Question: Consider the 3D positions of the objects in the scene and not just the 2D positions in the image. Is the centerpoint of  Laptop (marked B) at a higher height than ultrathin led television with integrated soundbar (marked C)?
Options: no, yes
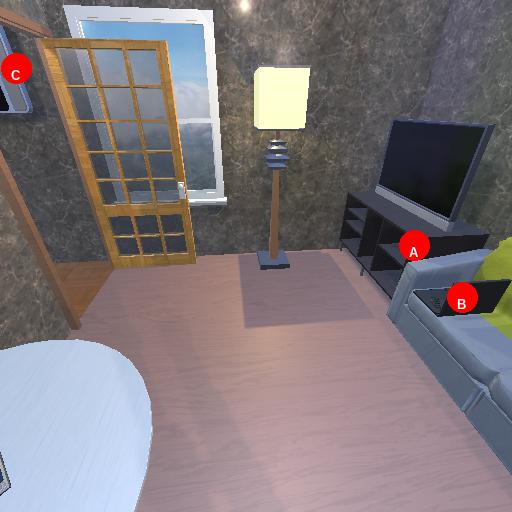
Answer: no